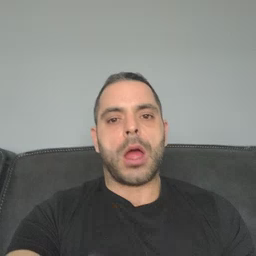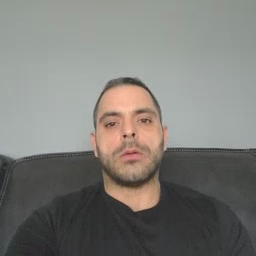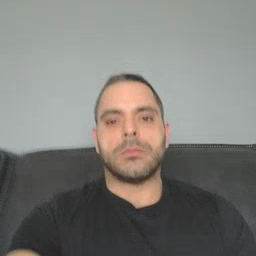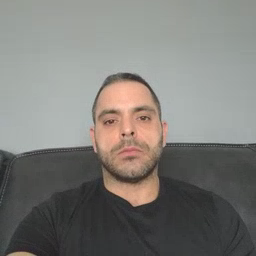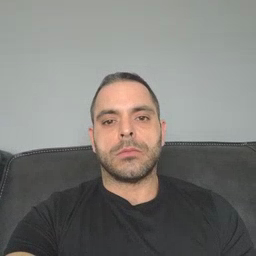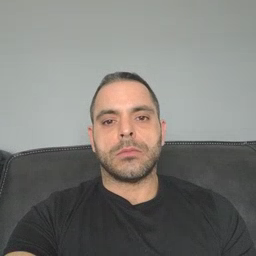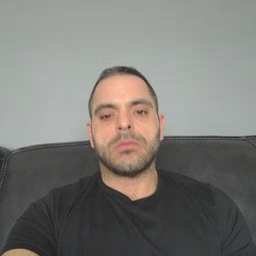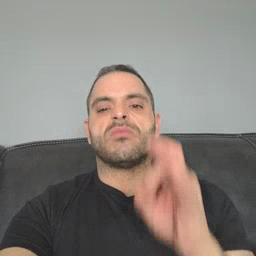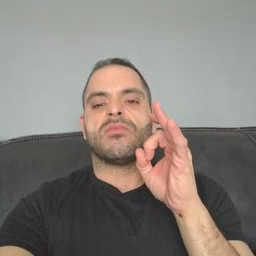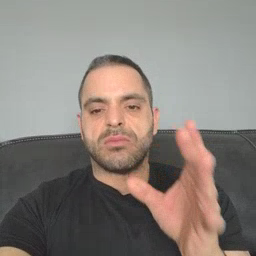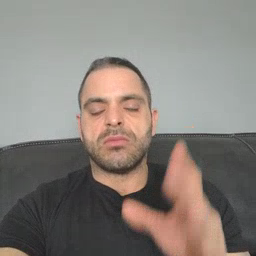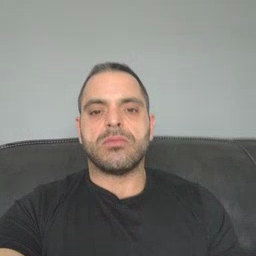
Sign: hate